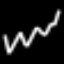
Label: squiggle